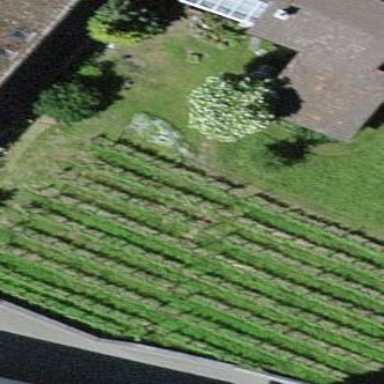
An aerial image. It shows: Vineyard where grapes are grown.